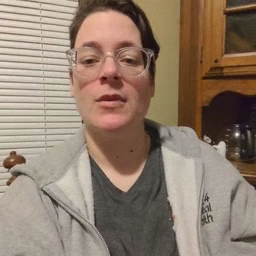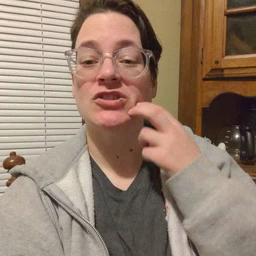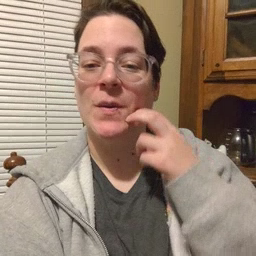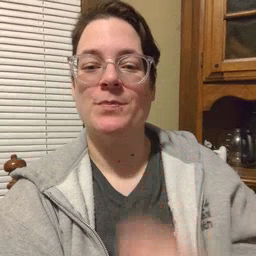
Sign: gum